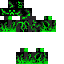
A female skeleton skin with green skin dressed in a green hoodie and black pants, featuring a closed mouth.